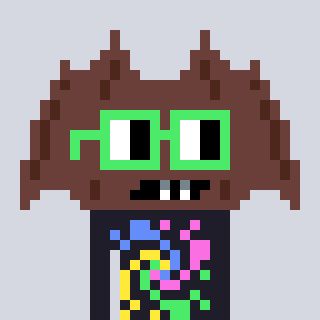
a pixel art character with square light green glasses, a bat-shaped head and a grayscale-colored body on a cool background